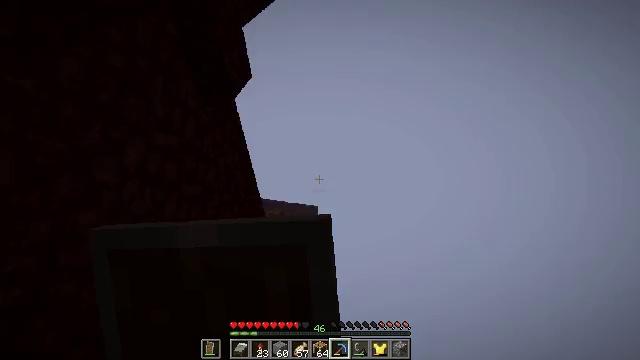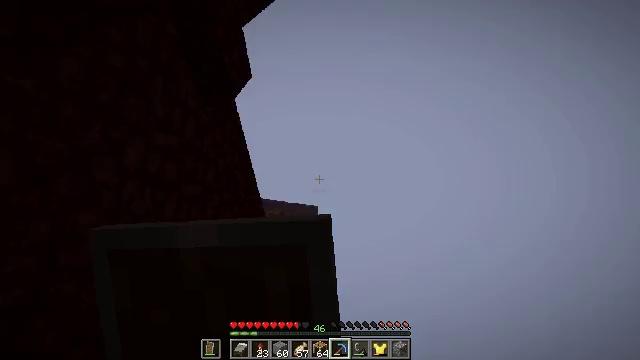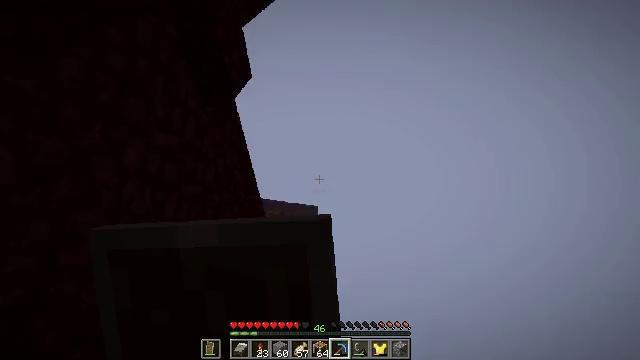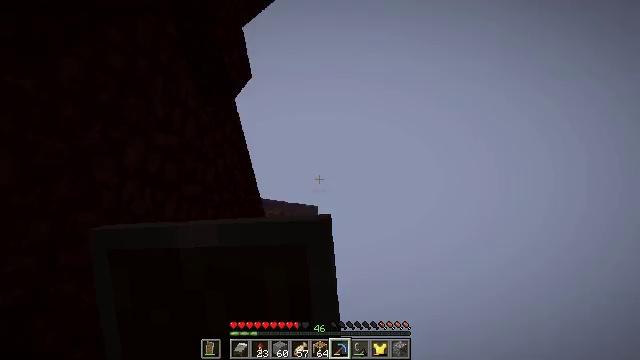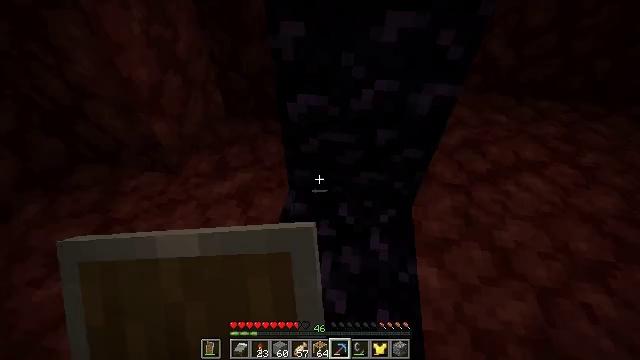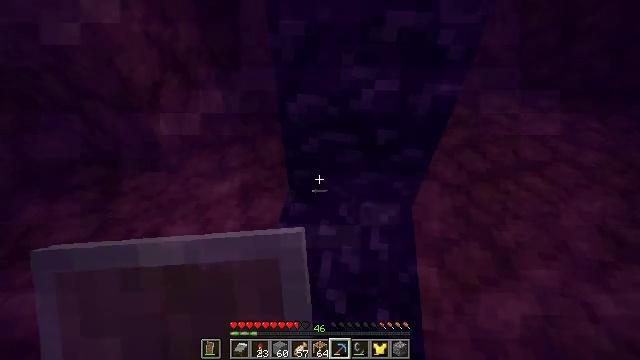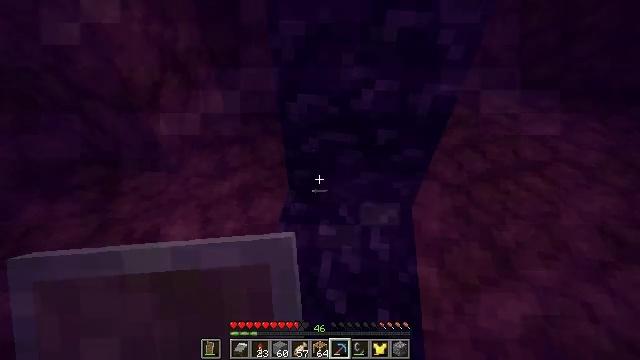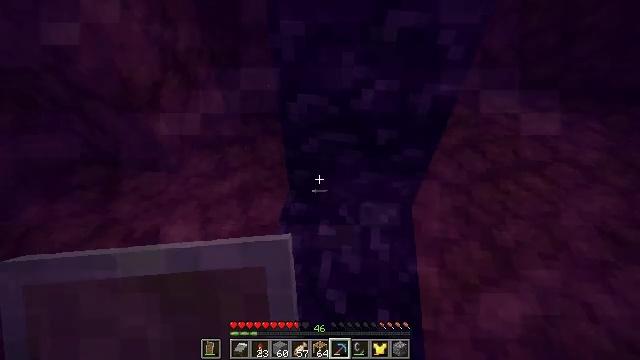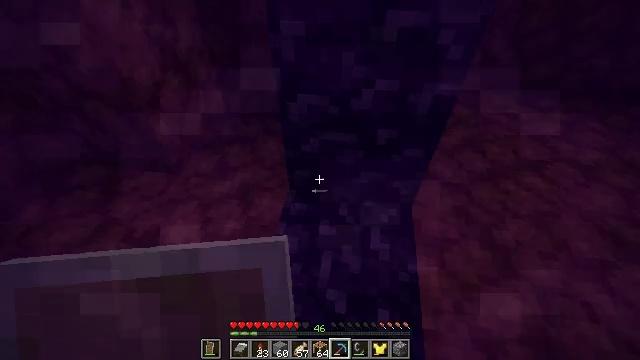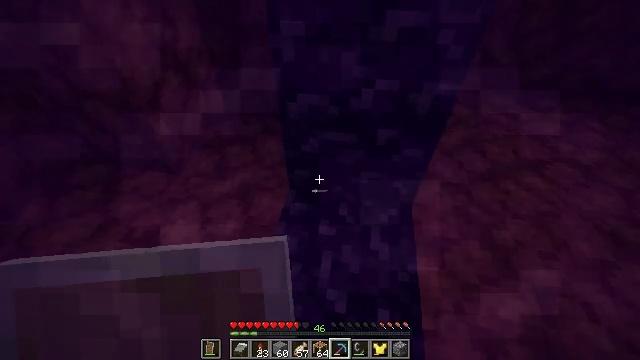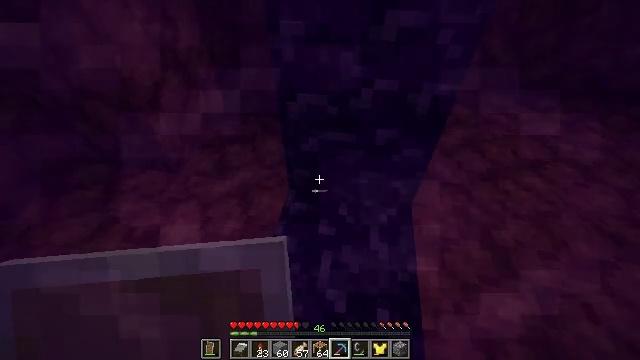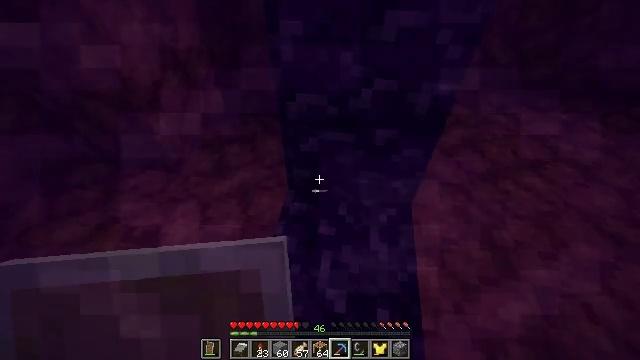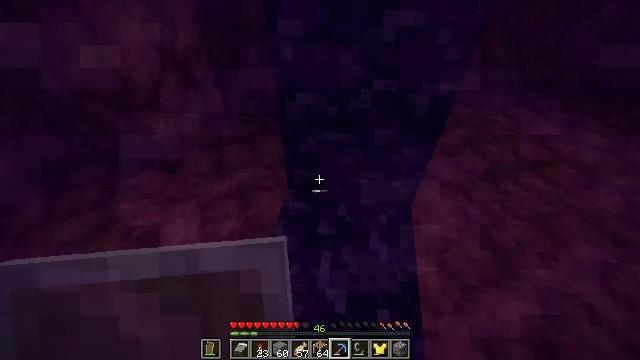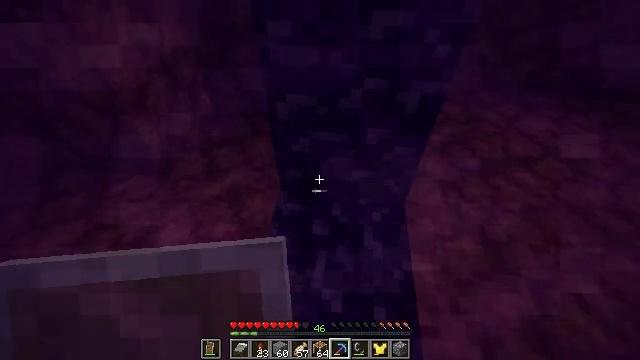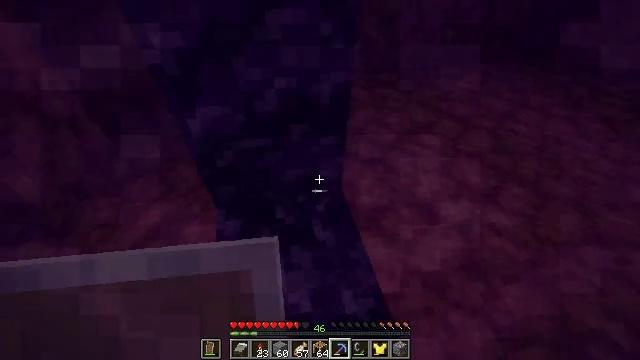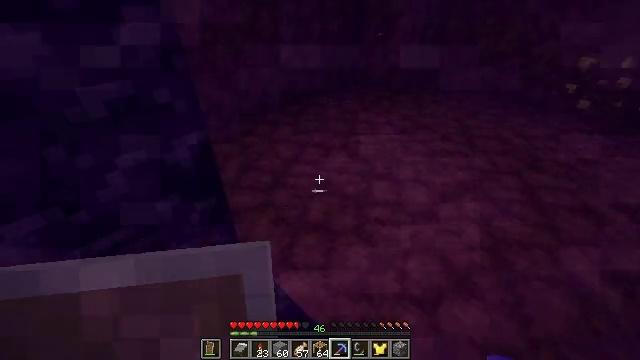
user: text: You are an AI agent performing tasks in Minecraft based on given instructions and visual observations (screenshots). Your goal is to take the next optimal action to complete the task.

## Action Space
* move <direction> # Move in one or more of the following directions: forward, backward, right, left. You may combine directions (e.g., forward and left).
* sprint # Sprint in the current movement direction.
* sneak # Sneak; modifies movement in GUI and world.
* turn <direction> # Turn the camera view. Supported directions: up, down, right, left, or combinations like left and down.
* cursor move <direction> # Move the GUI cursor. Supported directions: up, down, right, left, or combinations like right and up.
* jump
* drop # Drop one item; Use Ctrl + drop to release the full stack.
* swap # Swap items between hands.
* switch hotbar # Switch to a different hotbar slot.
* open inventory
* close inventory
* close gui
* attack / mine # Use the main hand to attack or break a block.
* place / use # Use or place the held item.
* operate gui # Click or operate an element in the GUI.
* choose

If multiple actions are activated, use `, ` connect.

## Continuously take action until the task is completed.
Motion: motion action
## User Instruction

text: Clear the fire from the area.
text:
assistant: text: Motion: no_op
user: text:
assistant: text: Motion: no_op
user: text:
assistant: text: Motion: no_op
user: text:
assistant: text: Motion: no_op
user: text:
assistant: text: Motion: no_op
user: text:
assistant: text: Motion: no_op
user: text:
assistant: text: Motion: no_op
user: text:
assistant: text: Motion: no_op
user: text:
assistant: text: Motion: no_op
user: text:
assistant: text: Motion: no_op
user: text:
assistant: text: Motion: no_op
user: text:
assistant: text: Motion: no_op
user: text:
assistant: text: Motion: turn right
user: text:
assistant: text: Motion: turn right
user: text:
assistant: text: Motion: turn right and up
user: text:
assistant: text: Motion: turn right and up
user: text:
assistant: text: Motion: turn right and up
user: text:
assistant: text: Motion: turn right and up
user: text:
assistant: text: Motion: move forward and move right, turn up
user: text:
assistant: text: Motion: move forward and move right
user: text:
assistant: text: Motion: move forward and move right
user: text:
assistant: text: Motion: move forward and move right
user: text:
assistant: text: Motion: move forward and move right
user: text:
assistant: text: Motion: move forward and move right
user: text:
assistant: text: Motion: move forward and move right
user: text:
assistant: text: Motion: move forward and move right, turn left and down
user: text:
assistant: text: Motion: move forward
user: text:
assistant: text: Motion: turn left
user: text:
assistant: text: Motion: turn left and up
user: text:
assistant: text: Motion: turn left and up